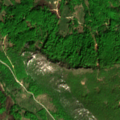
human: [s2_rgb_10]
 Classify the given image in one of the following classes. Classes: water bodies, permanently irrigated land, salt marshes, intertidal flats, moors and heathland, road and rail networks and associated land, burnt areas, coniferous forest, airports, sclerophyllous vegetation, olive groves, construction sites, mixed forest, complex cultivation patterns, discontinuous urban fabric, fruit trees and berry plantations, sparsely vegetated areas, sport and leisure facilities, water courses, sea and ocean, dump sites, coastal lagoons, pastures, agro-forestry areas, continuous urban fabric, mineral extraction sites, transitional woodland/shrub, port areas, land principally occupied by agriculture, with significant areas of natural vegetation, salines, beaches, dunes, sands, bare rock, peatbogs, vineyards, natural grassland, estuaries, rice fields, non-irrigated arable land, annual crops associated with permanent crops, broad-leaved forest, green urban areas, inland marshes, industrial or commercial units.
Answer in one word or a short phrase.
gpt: complex cultivation patterns, land principally occupied by agriculture, with significant areas of natural vegetation, broad-leaved forest, transitional woodland/shrub